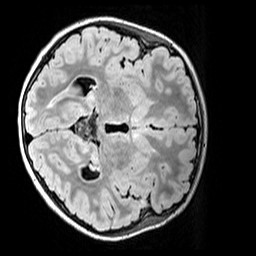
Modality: FLAIR
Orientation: axial
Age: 9
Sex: female
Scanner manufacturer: siemens
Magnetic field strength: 3 T
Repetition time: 5 s
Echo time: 0.388 s